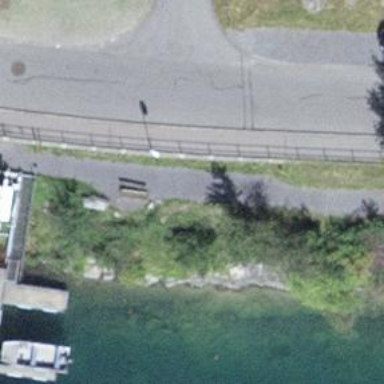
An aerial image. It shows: Bench for seating.